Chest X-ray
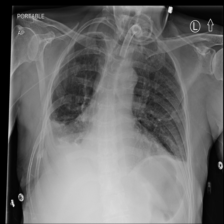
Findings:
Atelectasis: positive
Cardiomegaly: negative
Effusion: positive
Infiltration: negative
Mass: negative
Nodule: negative
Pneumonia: negative
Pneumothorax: negative
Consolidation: negative
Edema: negative
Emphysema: negative
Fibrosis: negative
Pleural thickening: negative
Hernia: negative